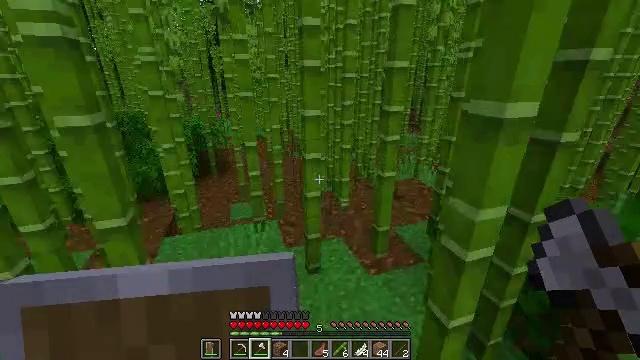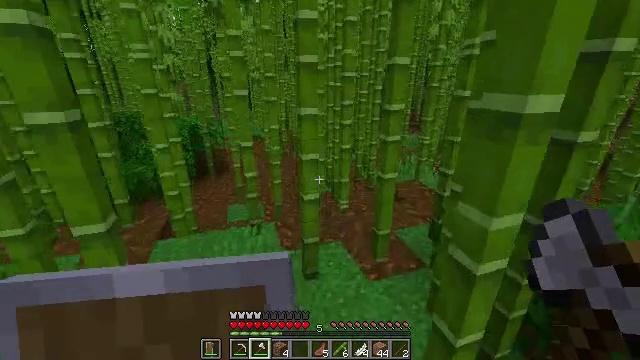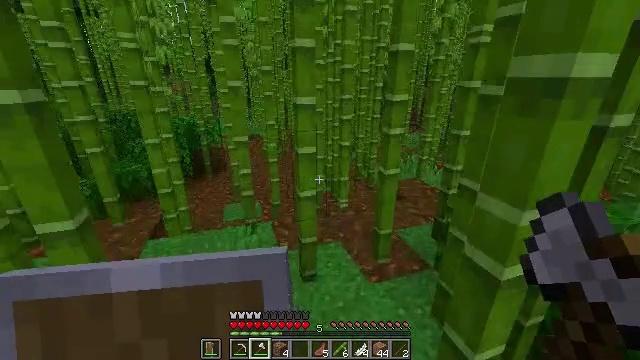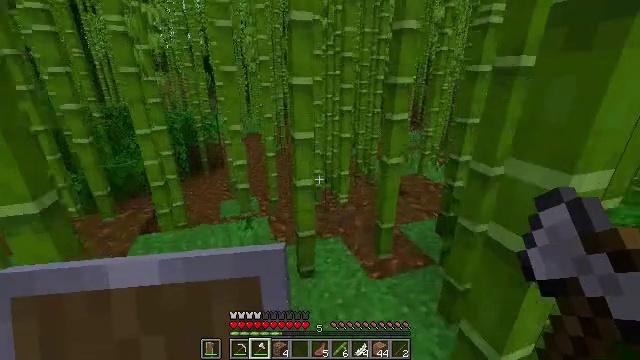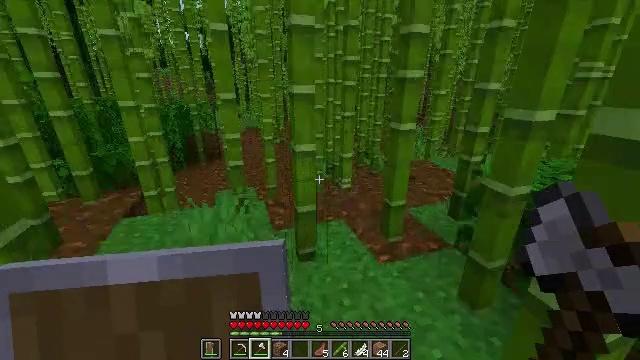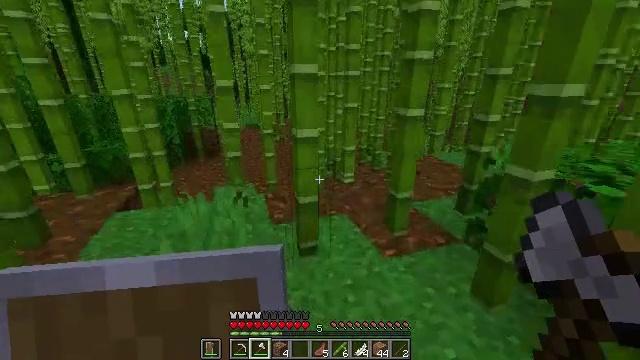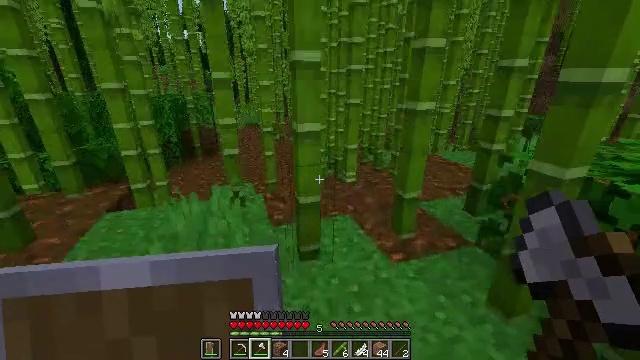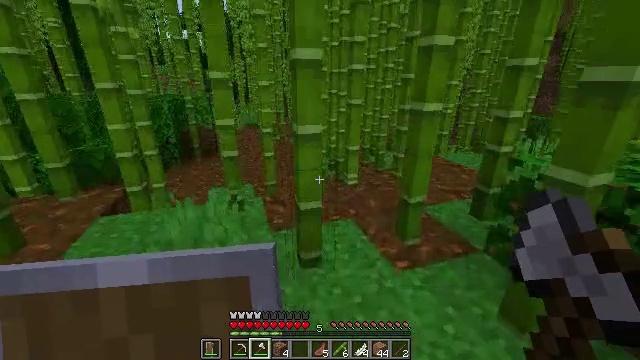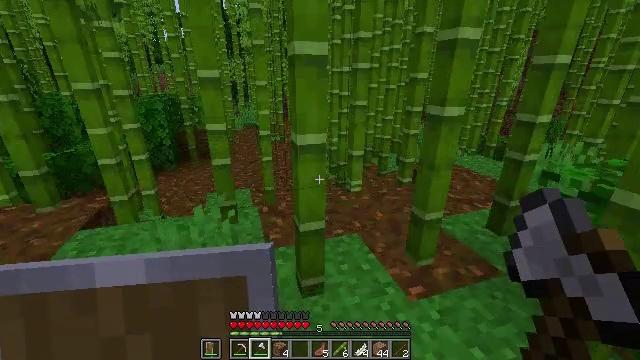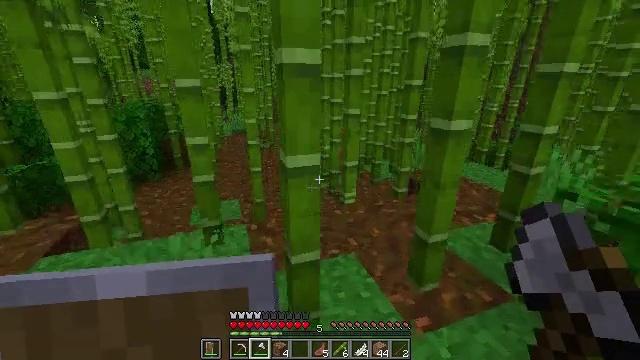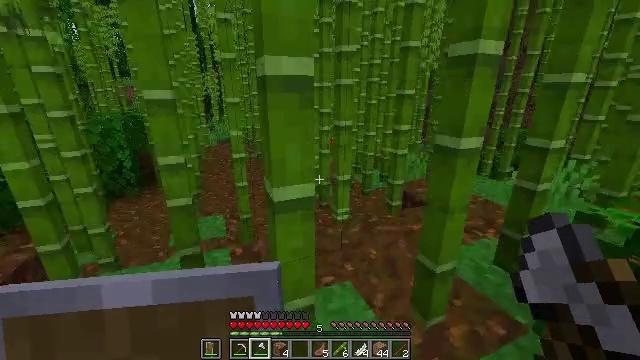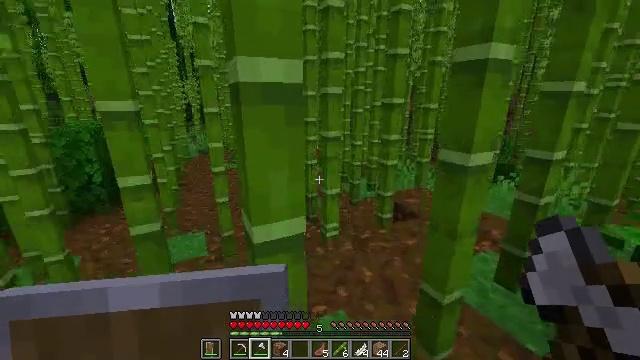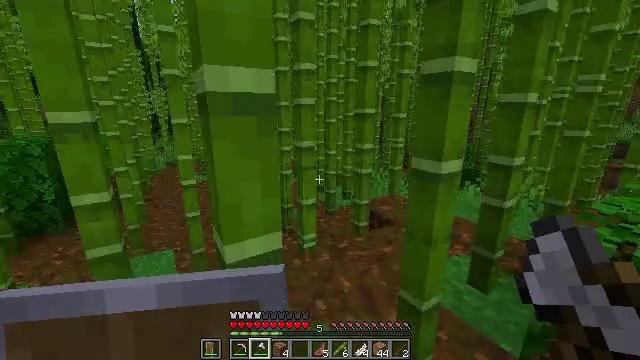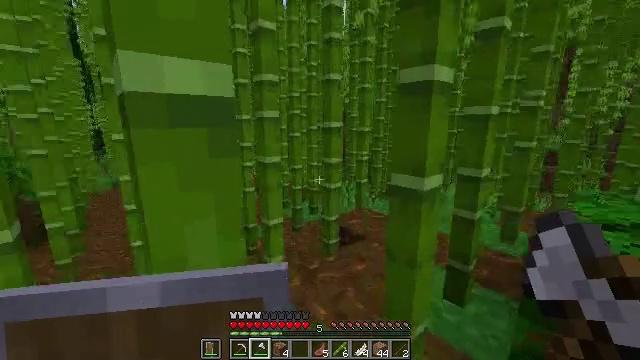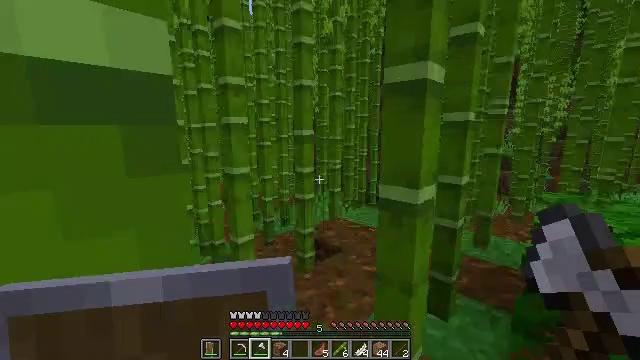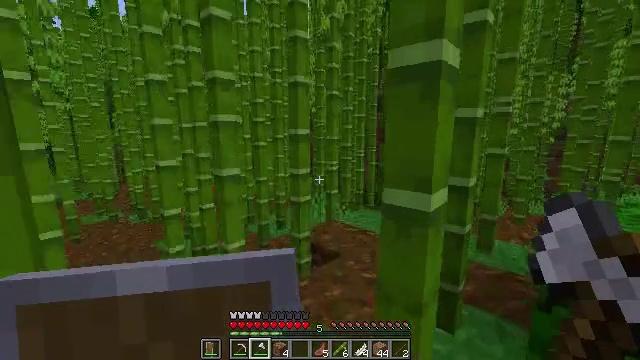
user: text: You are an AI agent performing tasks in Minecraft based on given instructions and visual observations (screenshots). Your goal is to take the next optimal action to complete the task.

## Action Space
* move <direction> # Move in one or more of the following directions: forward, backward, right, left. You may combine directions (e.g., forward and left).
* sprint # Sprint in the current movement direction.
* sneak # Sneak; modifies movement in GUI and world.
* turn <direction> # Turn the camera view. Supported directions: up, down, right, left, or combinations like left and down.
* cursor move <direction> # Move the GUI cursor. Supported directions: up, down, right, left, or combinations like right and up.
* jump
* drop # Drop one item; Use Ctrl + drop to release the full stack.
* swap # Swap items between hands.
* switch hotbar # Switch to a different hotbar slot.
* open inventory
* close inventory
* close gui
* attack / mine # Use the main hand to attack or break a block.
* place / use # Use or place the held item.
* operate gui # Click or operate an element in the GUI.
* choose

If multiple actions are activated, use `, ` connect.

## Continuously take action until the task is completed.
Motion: motion action
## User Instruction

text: Gather the red mushroom in forests or caves.
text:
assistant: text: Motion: move forward
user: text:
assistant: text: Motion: move forward
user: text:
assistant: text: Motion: move forward
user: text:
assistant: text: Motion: move forward
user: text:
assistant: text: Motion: move forward
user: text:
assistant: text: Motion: move forward
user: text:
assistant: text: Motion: move forward
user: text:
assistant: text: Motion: move forward
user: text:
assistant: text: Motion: move forward, turn right and up
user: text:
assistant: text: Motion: move forward, turn right and up
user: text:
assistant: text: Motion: move forward, turn right and up
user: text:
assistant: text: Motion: move forward, turn right and up
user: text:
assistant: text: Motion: move forward, turn right and up
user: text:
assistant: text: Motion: move forward, turn right and up
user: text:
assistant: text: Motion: move forward
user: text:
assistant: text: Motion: move forward
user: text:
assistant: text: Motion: move forward
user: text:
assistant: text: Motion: move forward
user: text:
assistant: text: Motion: move forward
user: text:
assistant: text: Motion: move forward, turn left
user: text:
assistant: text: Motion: move forward, turn left and down
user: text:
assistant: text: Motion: move forward, turn left and down
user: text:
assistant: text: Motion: move forward, turn left and down
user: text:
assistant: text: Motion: move forward, turn left
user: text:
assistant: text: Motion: move forward, turn left
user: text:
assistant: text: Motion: move forward, turn left
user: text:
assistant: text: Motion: move forward
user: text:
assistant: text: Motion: move forward
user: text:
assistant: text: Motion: move forward
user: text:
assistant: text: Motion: move forward